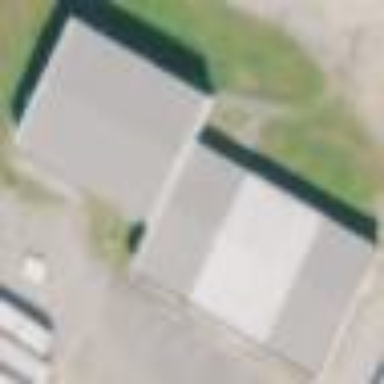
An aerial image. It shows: Amusement arcade building.